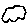
Label: cloud